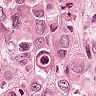
Metastatic tissue present: yes